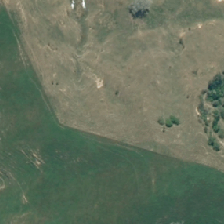
Land cover: high_producing_grassland